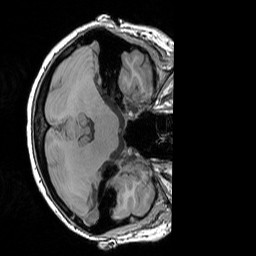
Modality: T1w
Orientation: axial
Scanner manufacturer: siemens
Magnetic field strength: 3 T
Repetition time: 1.83 s
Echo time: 0.00303 s